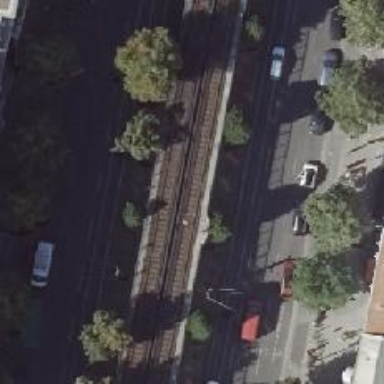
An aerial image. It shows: Viaduct bridge for electrified rail. The rail is electrified from the top.